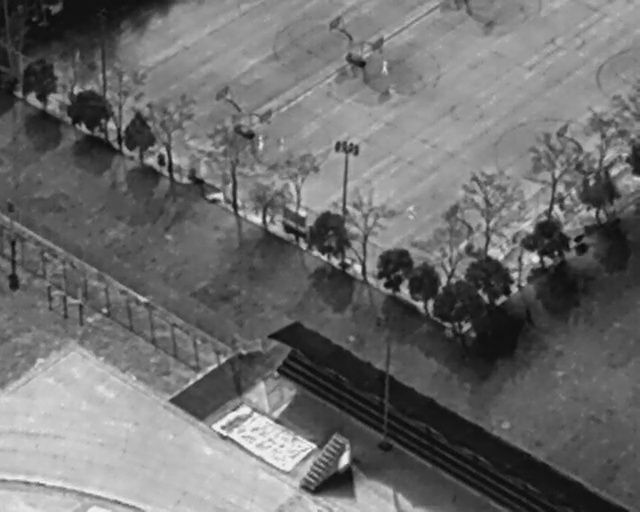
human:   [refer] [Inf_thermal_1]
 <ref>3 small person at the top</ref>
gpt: <box>[[58, 12, 61, 13, 2], [39, 26, 42, 28, 2], [42, 27, 45, 28, 2]]</box>